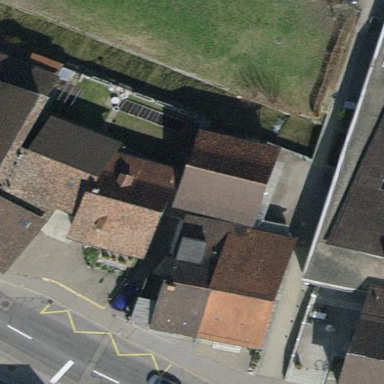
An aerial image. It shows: Terrace building.